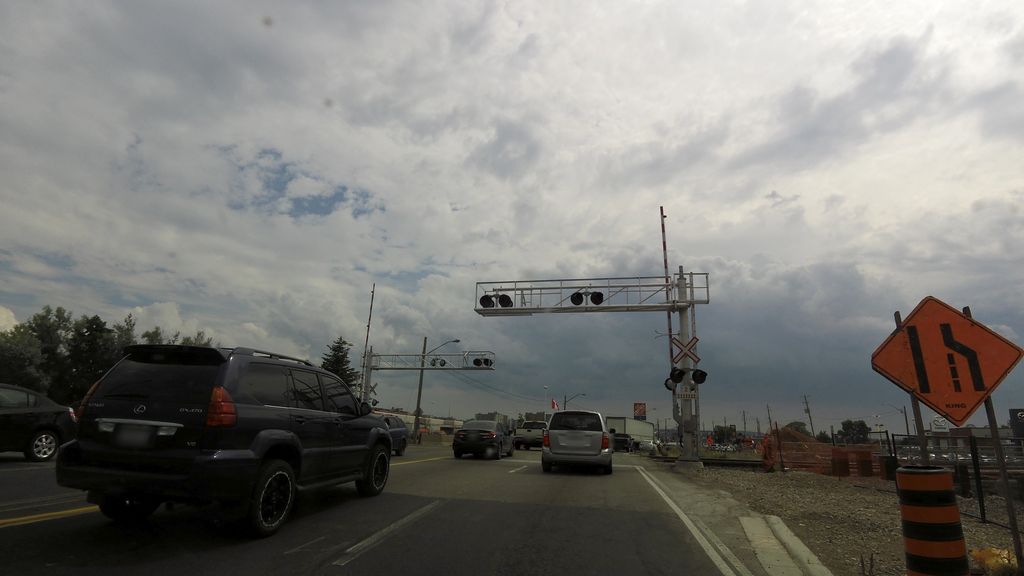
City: hamilton